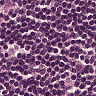
Metastatic tissue present: no